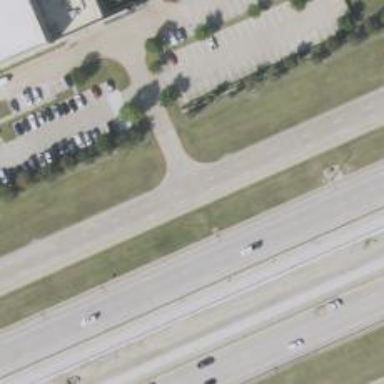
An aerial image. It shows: Secondary road with frontage road.